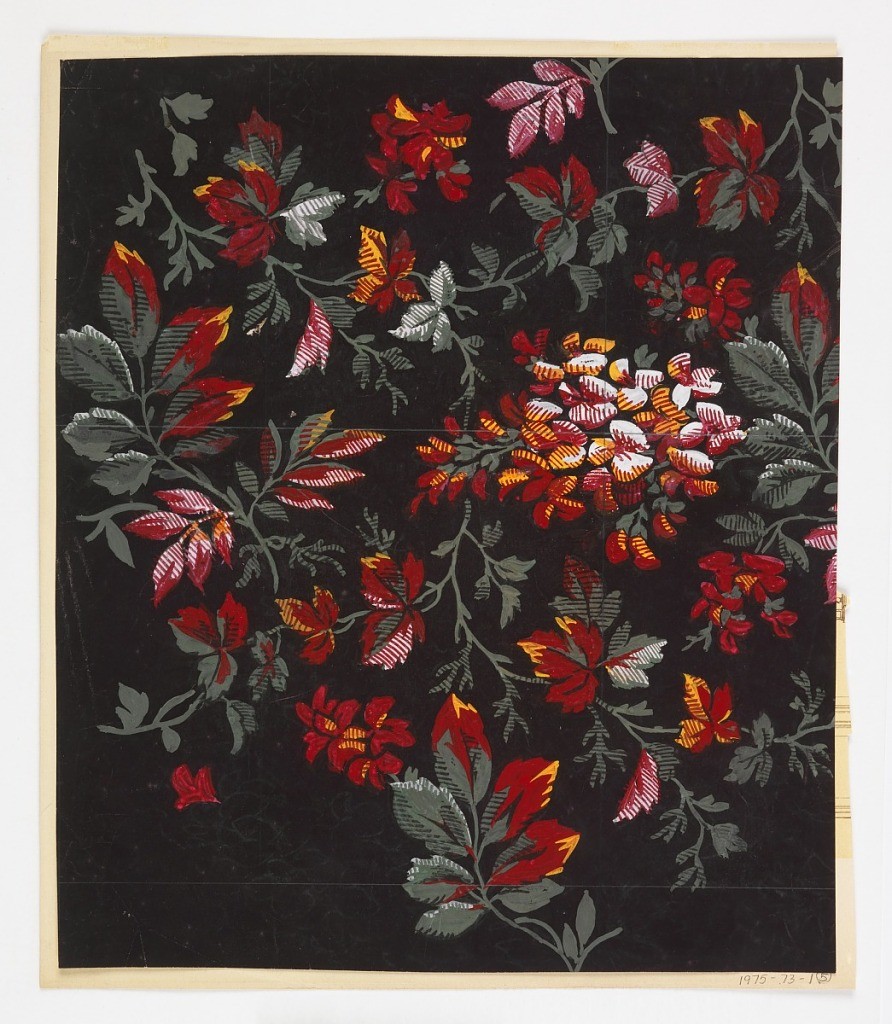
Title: Drawing
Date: late 19th century
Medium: Brush and gouache, graphite on cream paper, mounted on cream paper
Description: Red and orange flowers with white highlights on green vines on black ground.